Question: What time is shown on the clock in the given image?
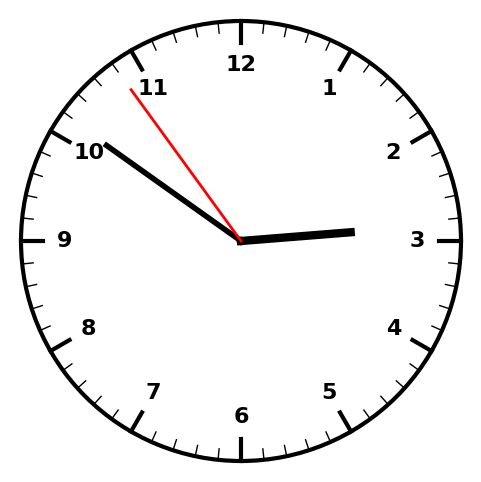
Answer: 02:50:54